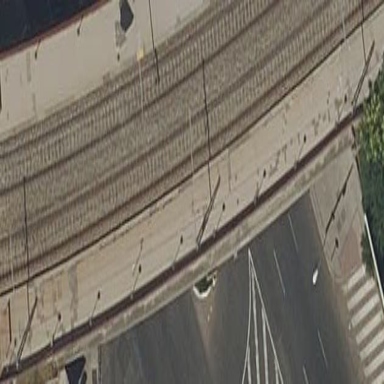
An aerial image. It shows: Platform at the railway with shelter for public transport.